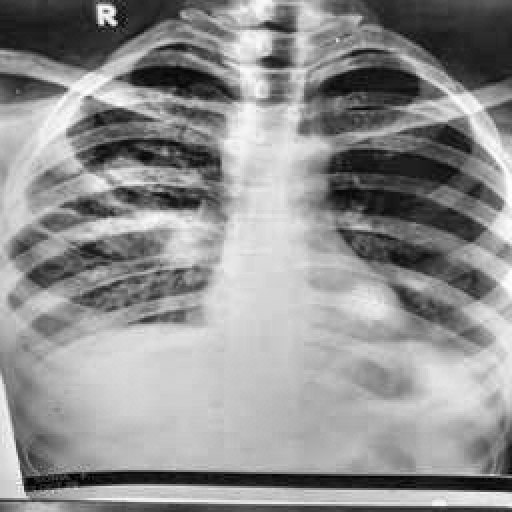
Finding: TUBERCULOSIS